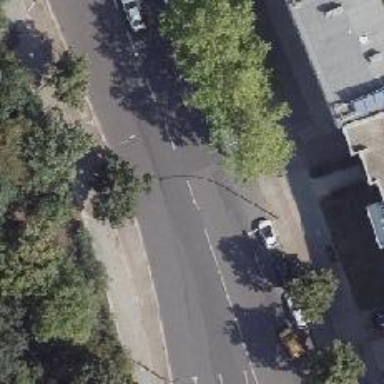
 along with parking lane on the right side."